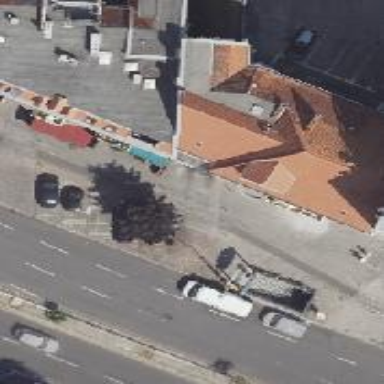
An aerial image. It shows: Cafe.